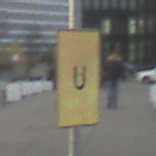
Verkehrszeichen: AnkuendigungOderFortsetzungUmleitungOhnePfeilsymbol
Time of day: SunriseSunset
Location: Outdoor (Urban)
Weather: PartlyCloudy
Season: NotSpecified
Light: Natural